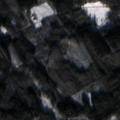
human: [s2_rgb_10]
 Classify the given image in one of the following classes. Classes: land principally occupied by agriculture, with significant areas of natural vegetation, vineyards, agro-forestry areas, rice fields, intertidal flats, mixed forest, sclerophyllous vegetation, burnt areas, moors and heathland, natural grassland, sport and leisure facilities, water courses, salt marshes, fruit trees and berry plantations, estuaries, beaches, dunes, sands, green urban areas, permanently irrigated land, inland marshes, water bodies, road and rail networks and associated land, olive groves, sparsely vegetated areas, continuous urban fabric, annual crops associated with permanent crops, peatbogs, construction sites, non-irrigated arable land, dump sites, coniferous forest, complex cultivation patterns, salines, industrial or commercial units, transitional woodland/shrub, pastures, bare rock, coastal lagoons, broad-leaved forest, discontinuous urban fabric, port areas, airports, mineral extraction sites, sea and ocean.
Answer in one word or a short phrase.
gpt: coniferous forest, mixed forest, transitional woodland/shrub